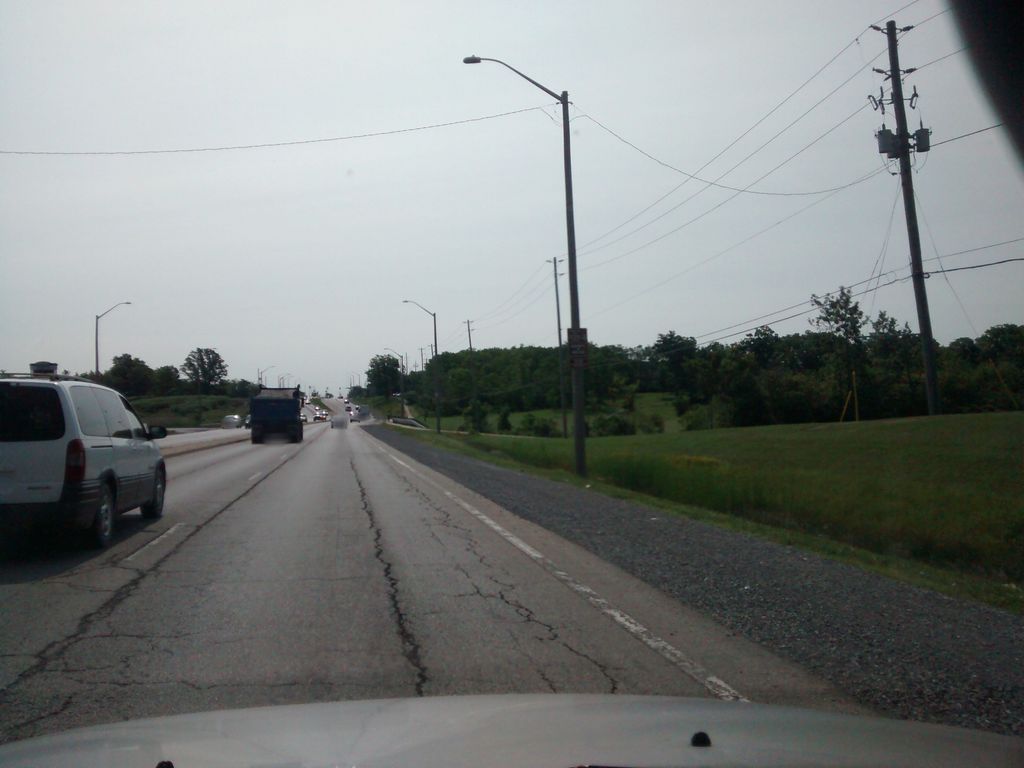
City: hamilton